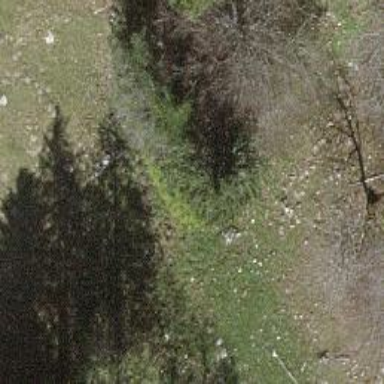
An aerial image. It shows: Single tag "natural: tree."